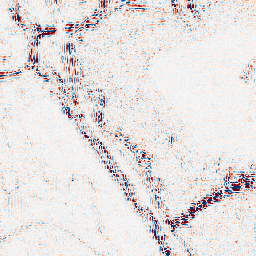
Category: wavelet
Decomposition family: wavelet_reverse_biorthogonal
Decomposition parameters: wavelet: rbio4.4
level: 2
Upsampling method: nearest
Upsampling parameters: scale: 4
Upsampling scale: 4